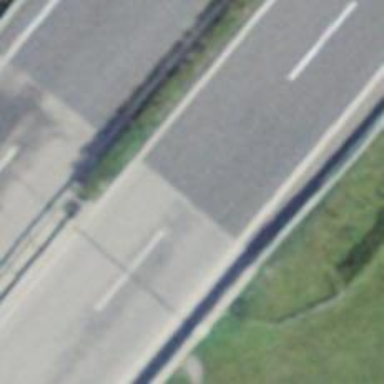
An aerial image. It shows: Asphalt bridge over motorway.